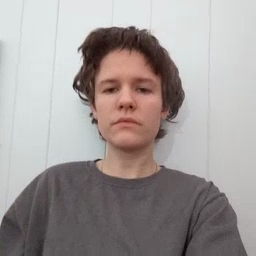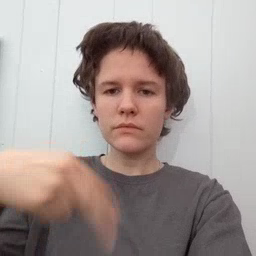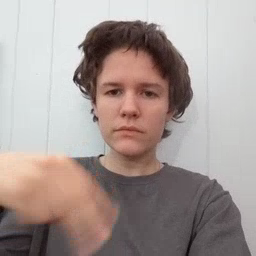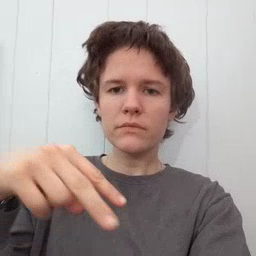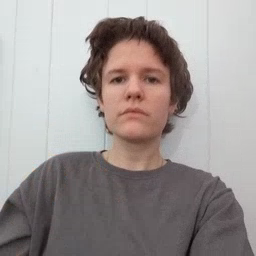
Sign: dance